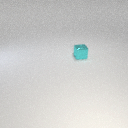
small cyan metal cube